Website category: phone
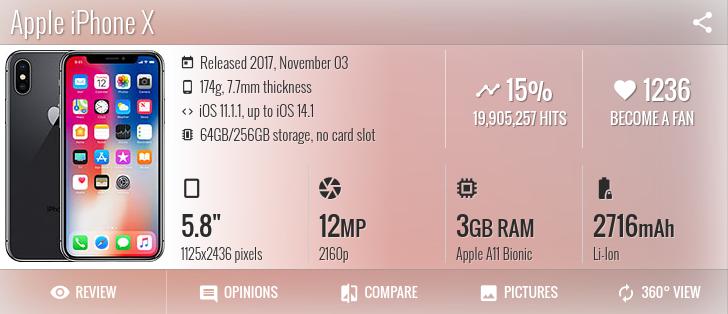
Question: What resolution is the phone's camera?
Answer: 2160p

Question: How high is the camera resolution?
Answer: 2160p

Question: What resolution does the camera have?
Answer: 2160p

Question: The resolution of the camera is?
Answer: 2160p

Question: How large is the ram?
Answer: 3 GB RAM

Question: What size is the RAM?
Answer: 3 GB RAM

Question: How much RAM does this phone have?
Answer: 3 GB RAM

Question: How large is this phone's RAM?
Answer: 3 GB RAM

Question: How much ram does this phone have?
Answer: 3 GB RAM

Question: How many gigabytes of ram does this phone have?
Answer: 3 GB RAM

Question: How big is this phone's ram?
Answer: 3 GB RAM

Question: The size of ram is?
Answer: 3 GB RAM

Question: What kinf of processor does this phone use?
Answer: Apple A11 Bionic

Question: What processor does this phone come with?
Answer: Apple A11 Bionic

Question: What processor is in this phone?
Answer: Apple A11 Bionic

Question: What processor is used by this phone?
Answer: Apple A11 Bionic

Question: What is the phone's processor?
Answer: Apple A11 Bionic

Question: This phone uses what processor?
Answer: Apple A11 Bionic

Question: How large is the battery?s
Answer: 2716 mAh

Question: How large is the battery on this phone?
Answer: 2716 mAh

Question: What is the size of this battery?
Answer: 2716 mAh

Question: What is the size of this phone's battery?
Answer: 2716 mAh

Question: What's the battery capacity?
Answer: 2716 mAh

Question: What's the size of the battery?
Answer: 2716 mAh

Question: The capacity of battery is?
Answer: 2716 mAh